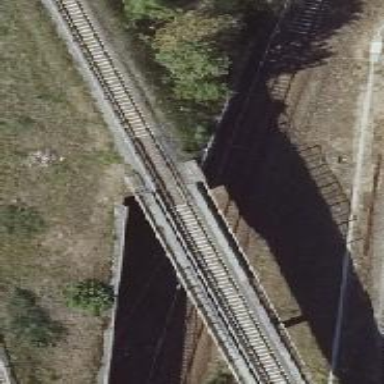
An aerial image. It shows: Railway signal.